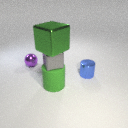
large green rubber cylinder in front of small blue metal cylinder